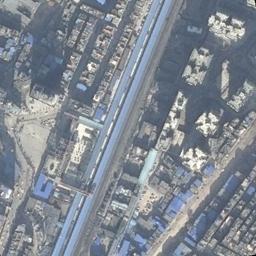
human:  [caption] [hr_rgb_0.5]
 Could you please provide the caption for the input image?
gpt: The railway station is next to some buildings .

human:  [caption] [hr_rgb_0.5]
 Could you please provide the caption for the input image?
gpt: Many buildings of different shapes are beside the railway station .

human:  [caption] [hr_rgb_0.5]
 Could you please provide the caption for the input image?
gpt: The railway station has some railways and a train and some high-rise buildings are next to the railway station .

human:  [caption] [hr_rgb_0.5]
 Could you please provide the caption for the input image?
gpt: There is a railway station in the crowded city .

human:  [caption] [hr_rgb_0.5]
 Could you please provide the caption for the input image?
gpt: There are many buildings and green trees beside the blue railway station .